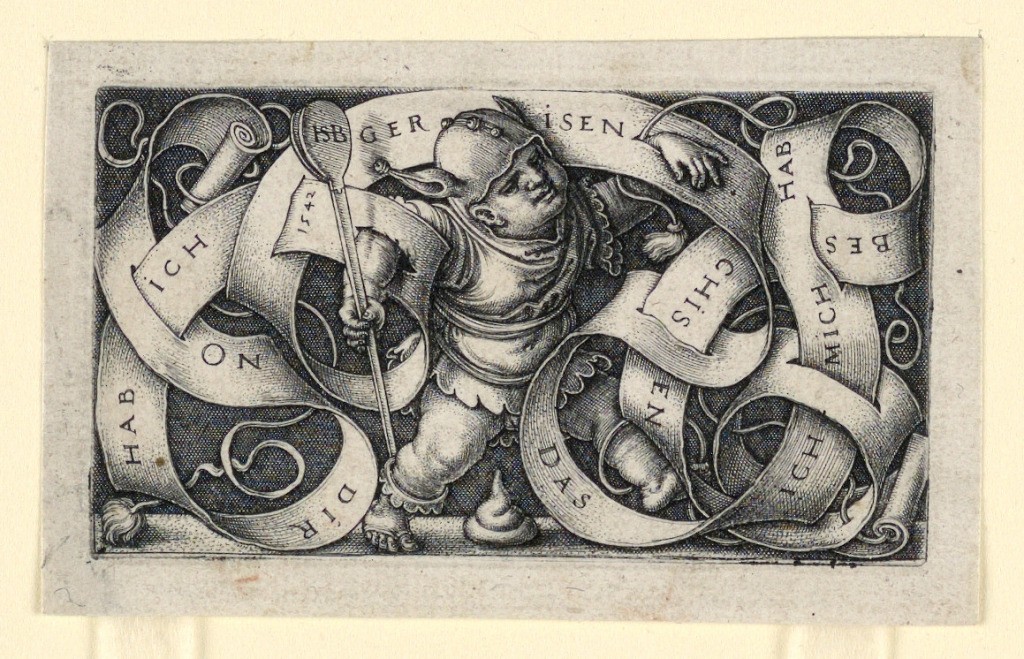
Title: The Little Buffoon
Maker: Hans Sebald Beham, German, 1500–1550
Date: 1542
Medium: Engraving on off-white laid paper Support: white laid paper
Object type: Print
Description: A child dressed as a buffoon and holding in his right hand an instrument for making wafers, is surrounded by a long, interlaced scroll with motto: "On dir hab ich gerisen, Das ich mich bechisen." Second state.